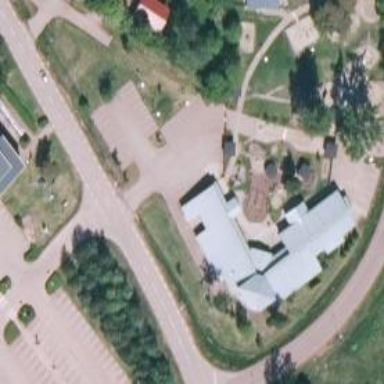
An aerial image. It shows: Kindergarten.